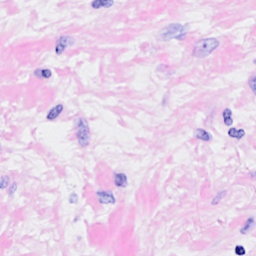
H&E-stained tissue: Breast